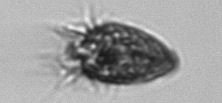
Label: Strombidium_tintinnodes